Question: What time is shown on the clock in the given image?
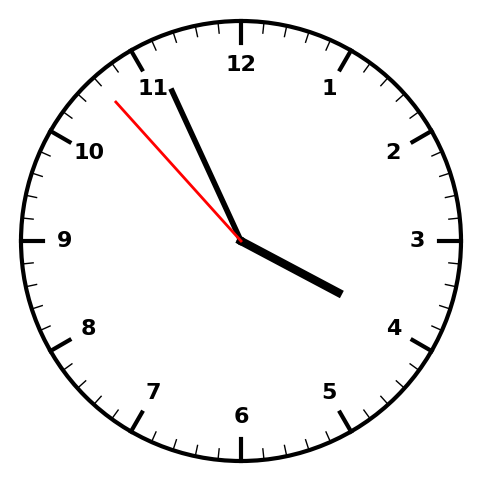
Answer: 03:55:53